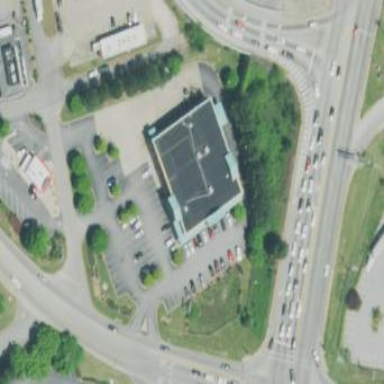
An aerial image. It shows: Variety store inside building.